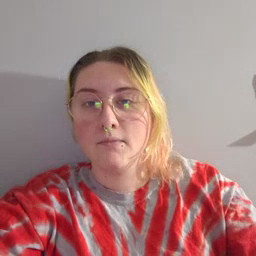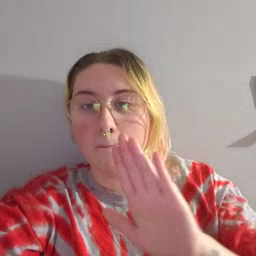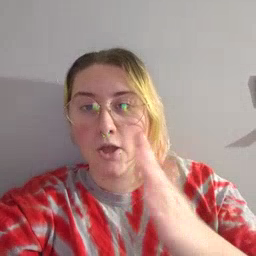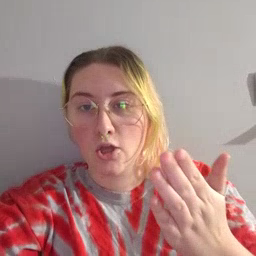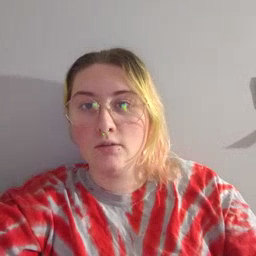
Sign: book